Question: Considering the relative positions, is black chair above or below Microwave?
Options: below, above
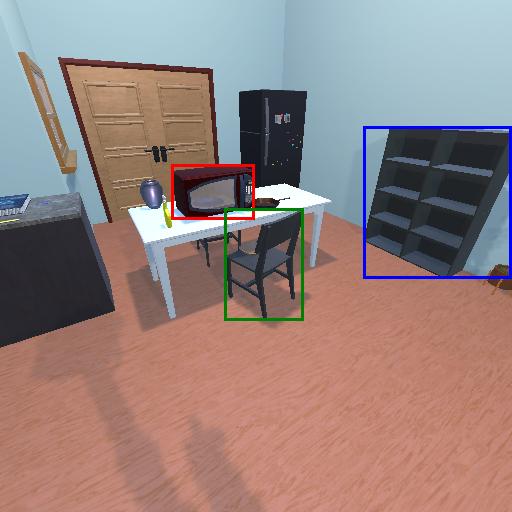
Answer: below